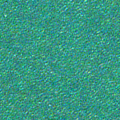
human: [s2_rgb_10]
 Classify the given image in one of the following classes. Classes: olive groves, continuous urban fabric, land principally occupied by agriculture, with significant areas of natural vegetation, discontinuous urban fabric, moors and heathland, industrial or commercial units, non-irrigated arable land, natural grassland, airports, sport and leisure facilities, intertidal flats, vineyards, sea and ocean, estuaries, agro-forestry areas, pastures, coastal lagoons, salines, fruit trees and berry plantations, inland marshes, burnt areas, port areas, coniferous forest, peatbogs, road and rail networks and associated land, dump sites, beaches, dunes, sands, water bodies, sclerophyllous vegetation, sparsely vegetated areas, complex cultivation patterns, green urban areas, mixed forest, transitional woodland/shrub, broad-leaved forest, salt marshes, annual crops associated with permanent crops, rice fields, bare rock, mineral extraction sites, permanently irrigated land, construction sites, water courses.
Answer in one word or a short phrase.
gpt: sea and ocean